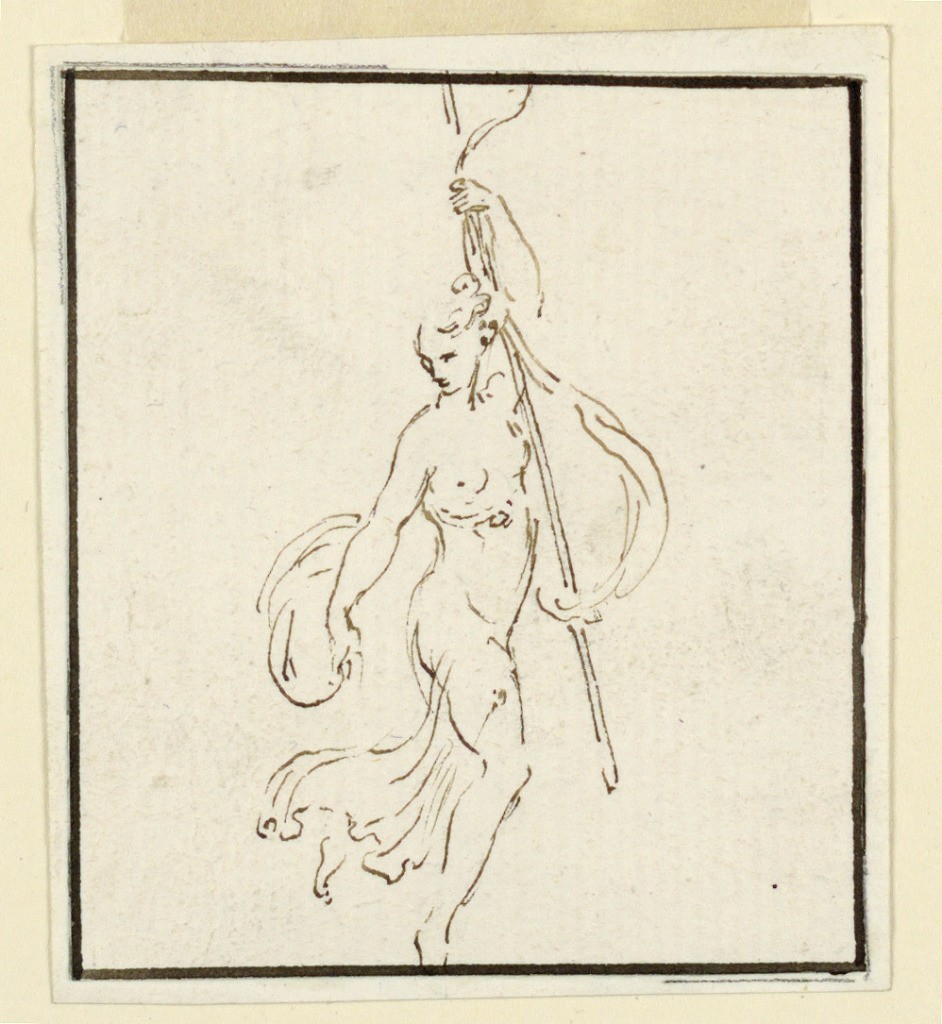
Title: Design for Part of a Wall or Ceiling Decoration: A Woman Dancer
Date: early 19th century
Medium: Pen and ink on paper, mounted
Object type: Drawing
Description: Turned toward right with the head turned and lowered toward her right shoulder. She raises with her left hand a stick, from which a ribbon hangs down. Framed by an ink line.